Current action and preconditions to check: path_clear

Your task: For each precondition in the list above, predict whether it will hold at this action.

Consider the current scene as observed from the mobile robot's camera, and analyze the predicted future states of all dynamic agents (e.g., people, animals, vehicles, or any moving entities) within the NEXT SECOND.

IMPORTANT: Only answer "very likely" if you are absolutely certain—based on strong, clear evidence—that a dynamic agent will violate the precondition in the predicted future state. Do NOT answer "very likely" for unlikely, ambiguous, or low-probability risks.

Ask yourself for each precondition: Is there a high probability, with clear and convincing evidence, that the predicted future states of any dynamic agent will interfere with the predicted future state of the currently executing action within the NEXT SECOND, causing that precondition to fail?

Assess the risk level based on these predictions. Use "likely" or "very likely" if motions create a clear risk of interference.

Use "neutral" or "improbable" if agents are nearby but their predicted paths are clearly diverging or non-conflicting.

Failure Risk Categories: "very improbable", "improbable", "neutral", "likely", "very likely"

Answer Format: Output ONLY the probability_of_failure value from these categories: "very improbable", "improbable", "neutral", "likely", "very likely"

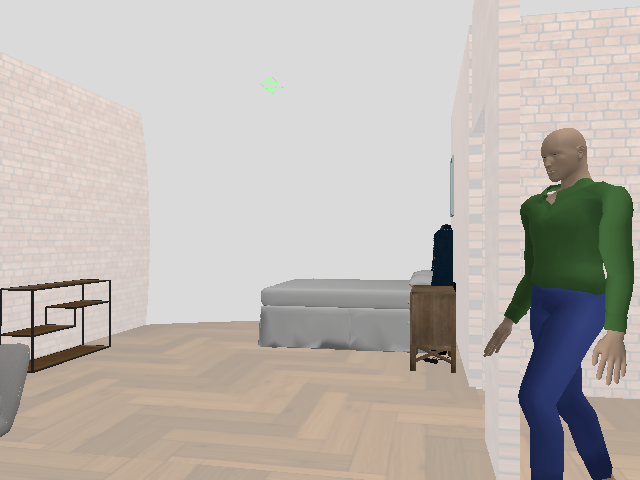

Answer: likely